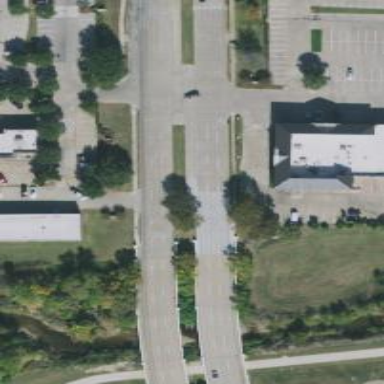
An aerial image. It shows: Secondary road.